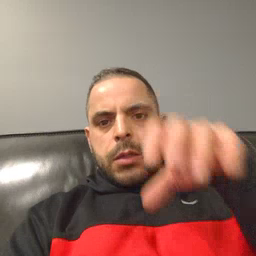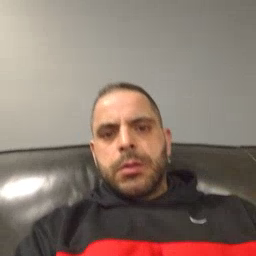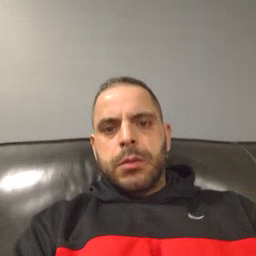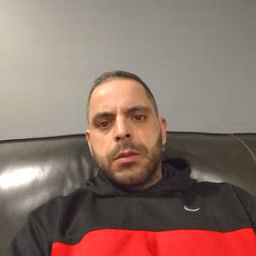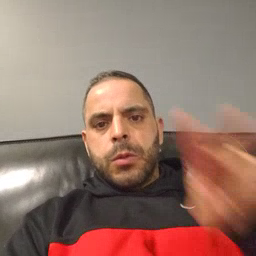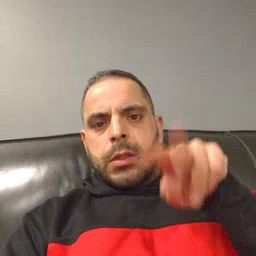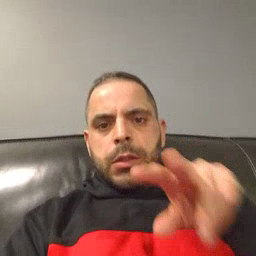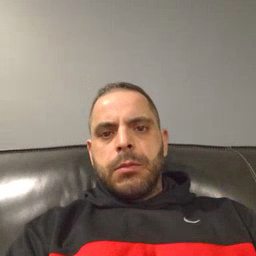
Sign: read